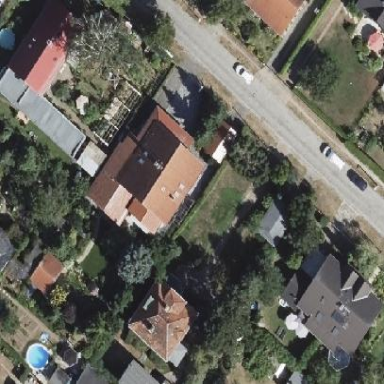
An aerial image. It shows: Detached building.